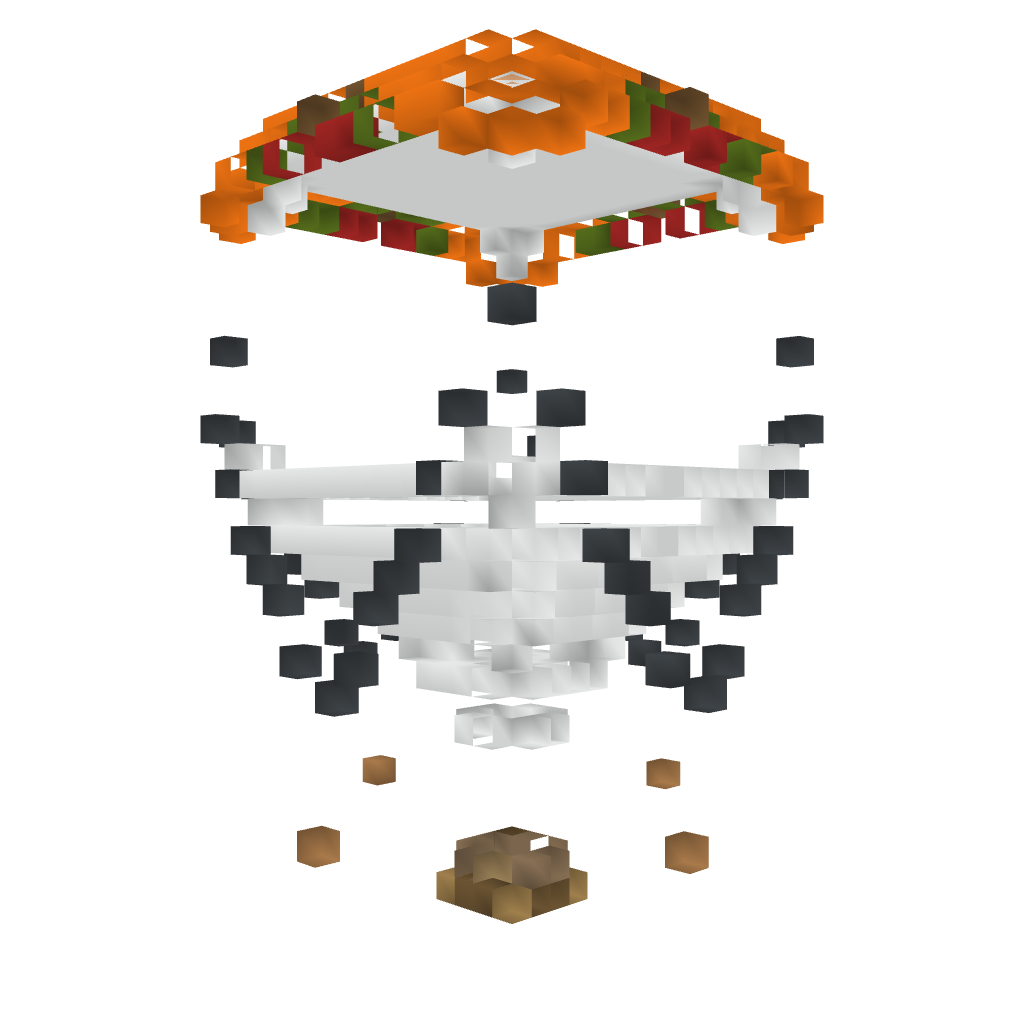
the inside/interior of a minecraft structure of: Hot Air Balloon